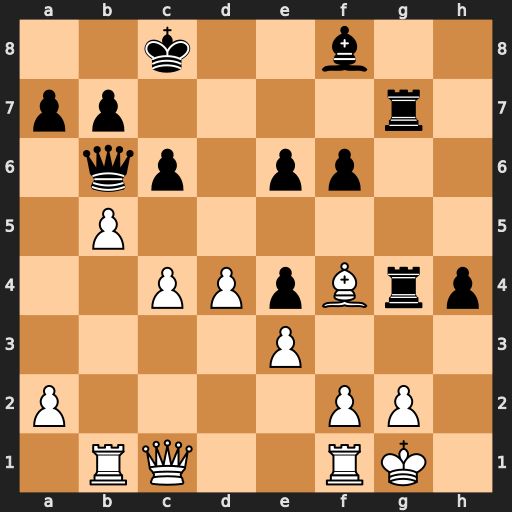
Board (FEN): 2k2b2/pp4r1/1qp1pp2/1P6/2PPpBrp/4P3/P4PP1/1RQ2RK1
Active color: w
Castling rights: -
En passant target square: -
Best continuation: c5 Qxb5 Rxb5